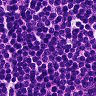
Metastatic tissue present: no